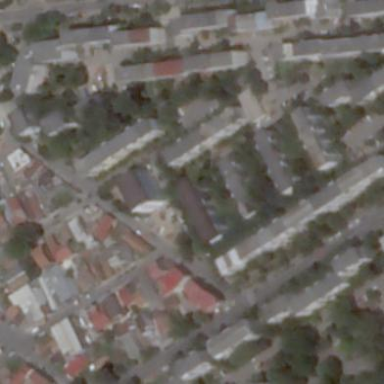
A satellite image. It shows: Image showing building with apartments.